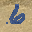
Label: 6